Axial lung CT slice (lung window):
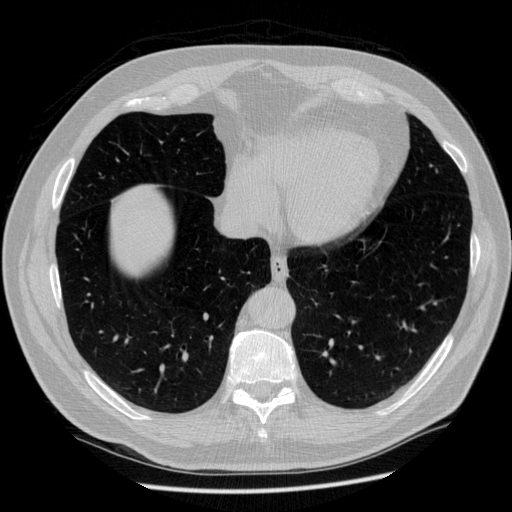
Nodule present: no